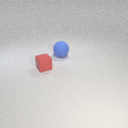
small red rubber cube in front of large blue rubber sphere